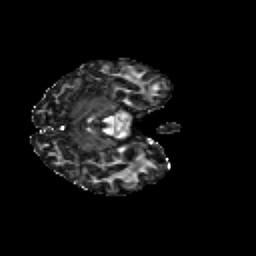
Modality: FA
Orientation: axial
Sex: female
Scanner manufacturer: siemens
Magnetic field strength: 3 T
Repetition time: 5 s
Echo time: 0.071 s